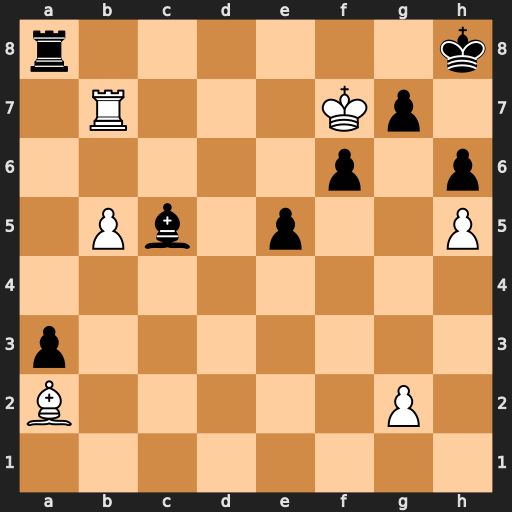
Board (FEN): r6k/1R3Kp1/5p1p/1Pb1p2P/8/p7/B5P1/8
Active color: w
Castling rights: -
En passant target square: -
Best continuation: Kg6 Bf8 b6